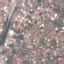
Land use / land cover: Residential